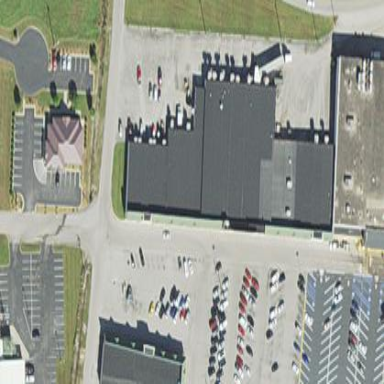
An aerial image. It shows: Retail building.